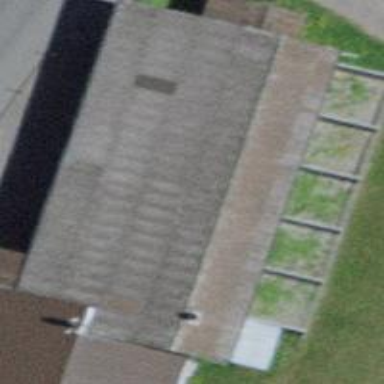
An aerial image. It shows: Building used for shooting sports.